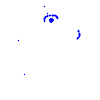
Particle: kaon